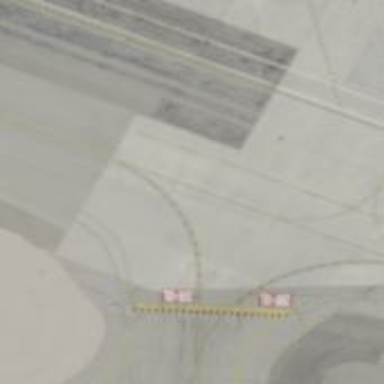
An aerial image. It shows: Image of taxiway at airport.